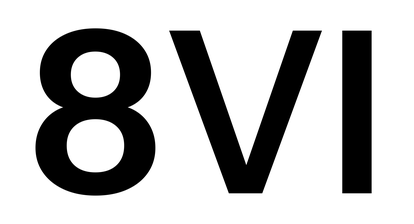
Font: InstrumentSans_SemiBold